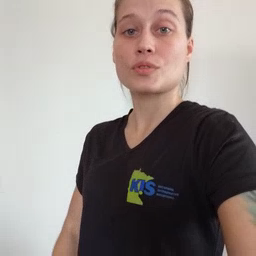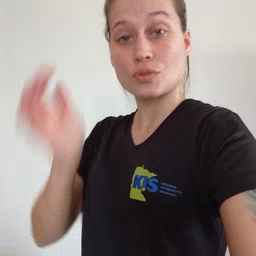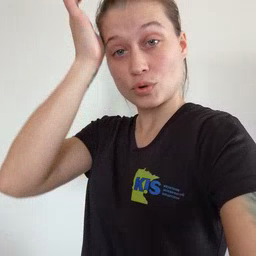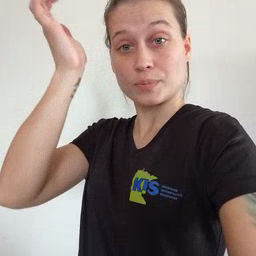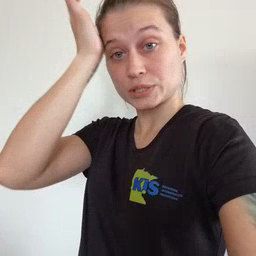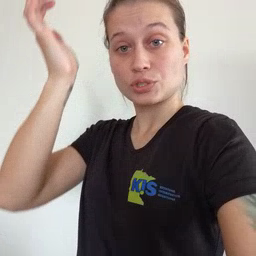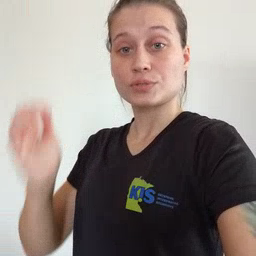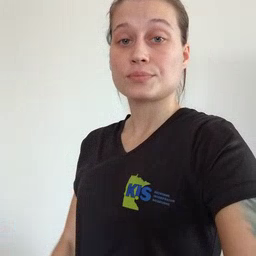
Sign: garbage